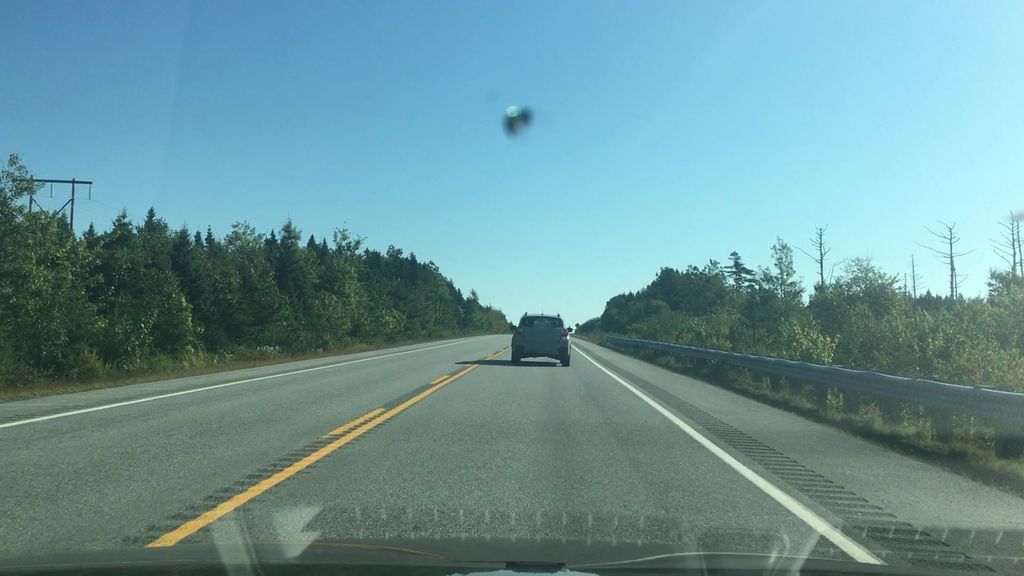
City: halifax